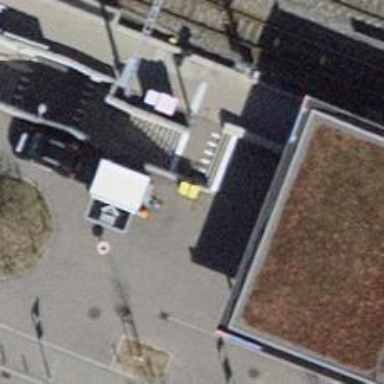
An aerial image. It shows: Post box is visible.